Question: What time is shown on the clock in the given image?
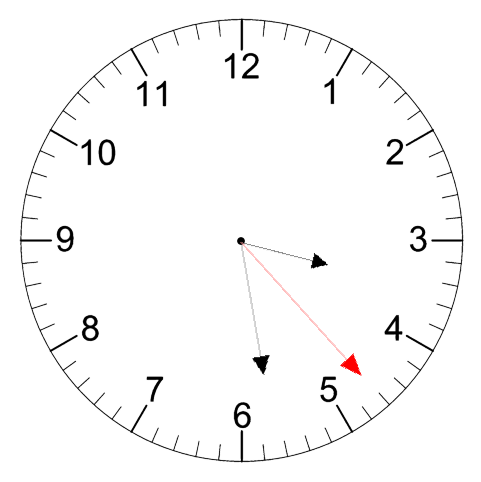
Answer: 03:28:23